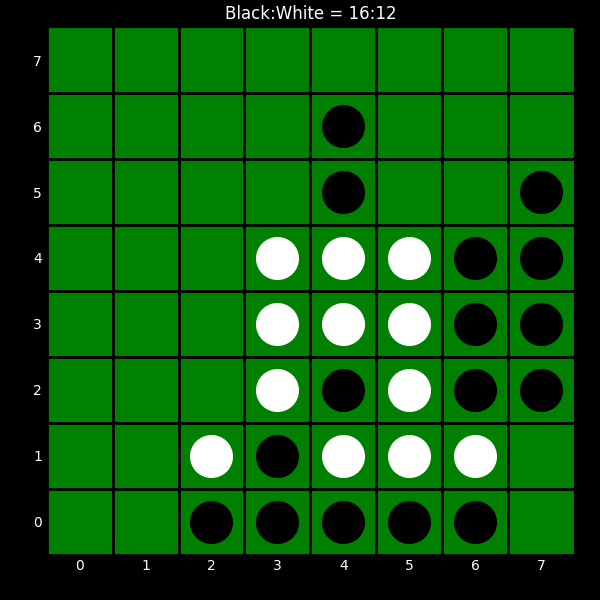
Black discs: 16
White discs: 12